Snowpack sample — Loveland Pass, Silver Plume, Colorado, USA (2/11/26, 12:00 PM MST)
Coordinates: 39.663, -105.886
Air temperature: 35 °F
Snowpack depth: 82 cm
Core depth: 30 cm
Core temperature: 28.4 °F
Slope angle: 13°, slope face: 12°
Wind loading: high
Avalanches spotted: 1
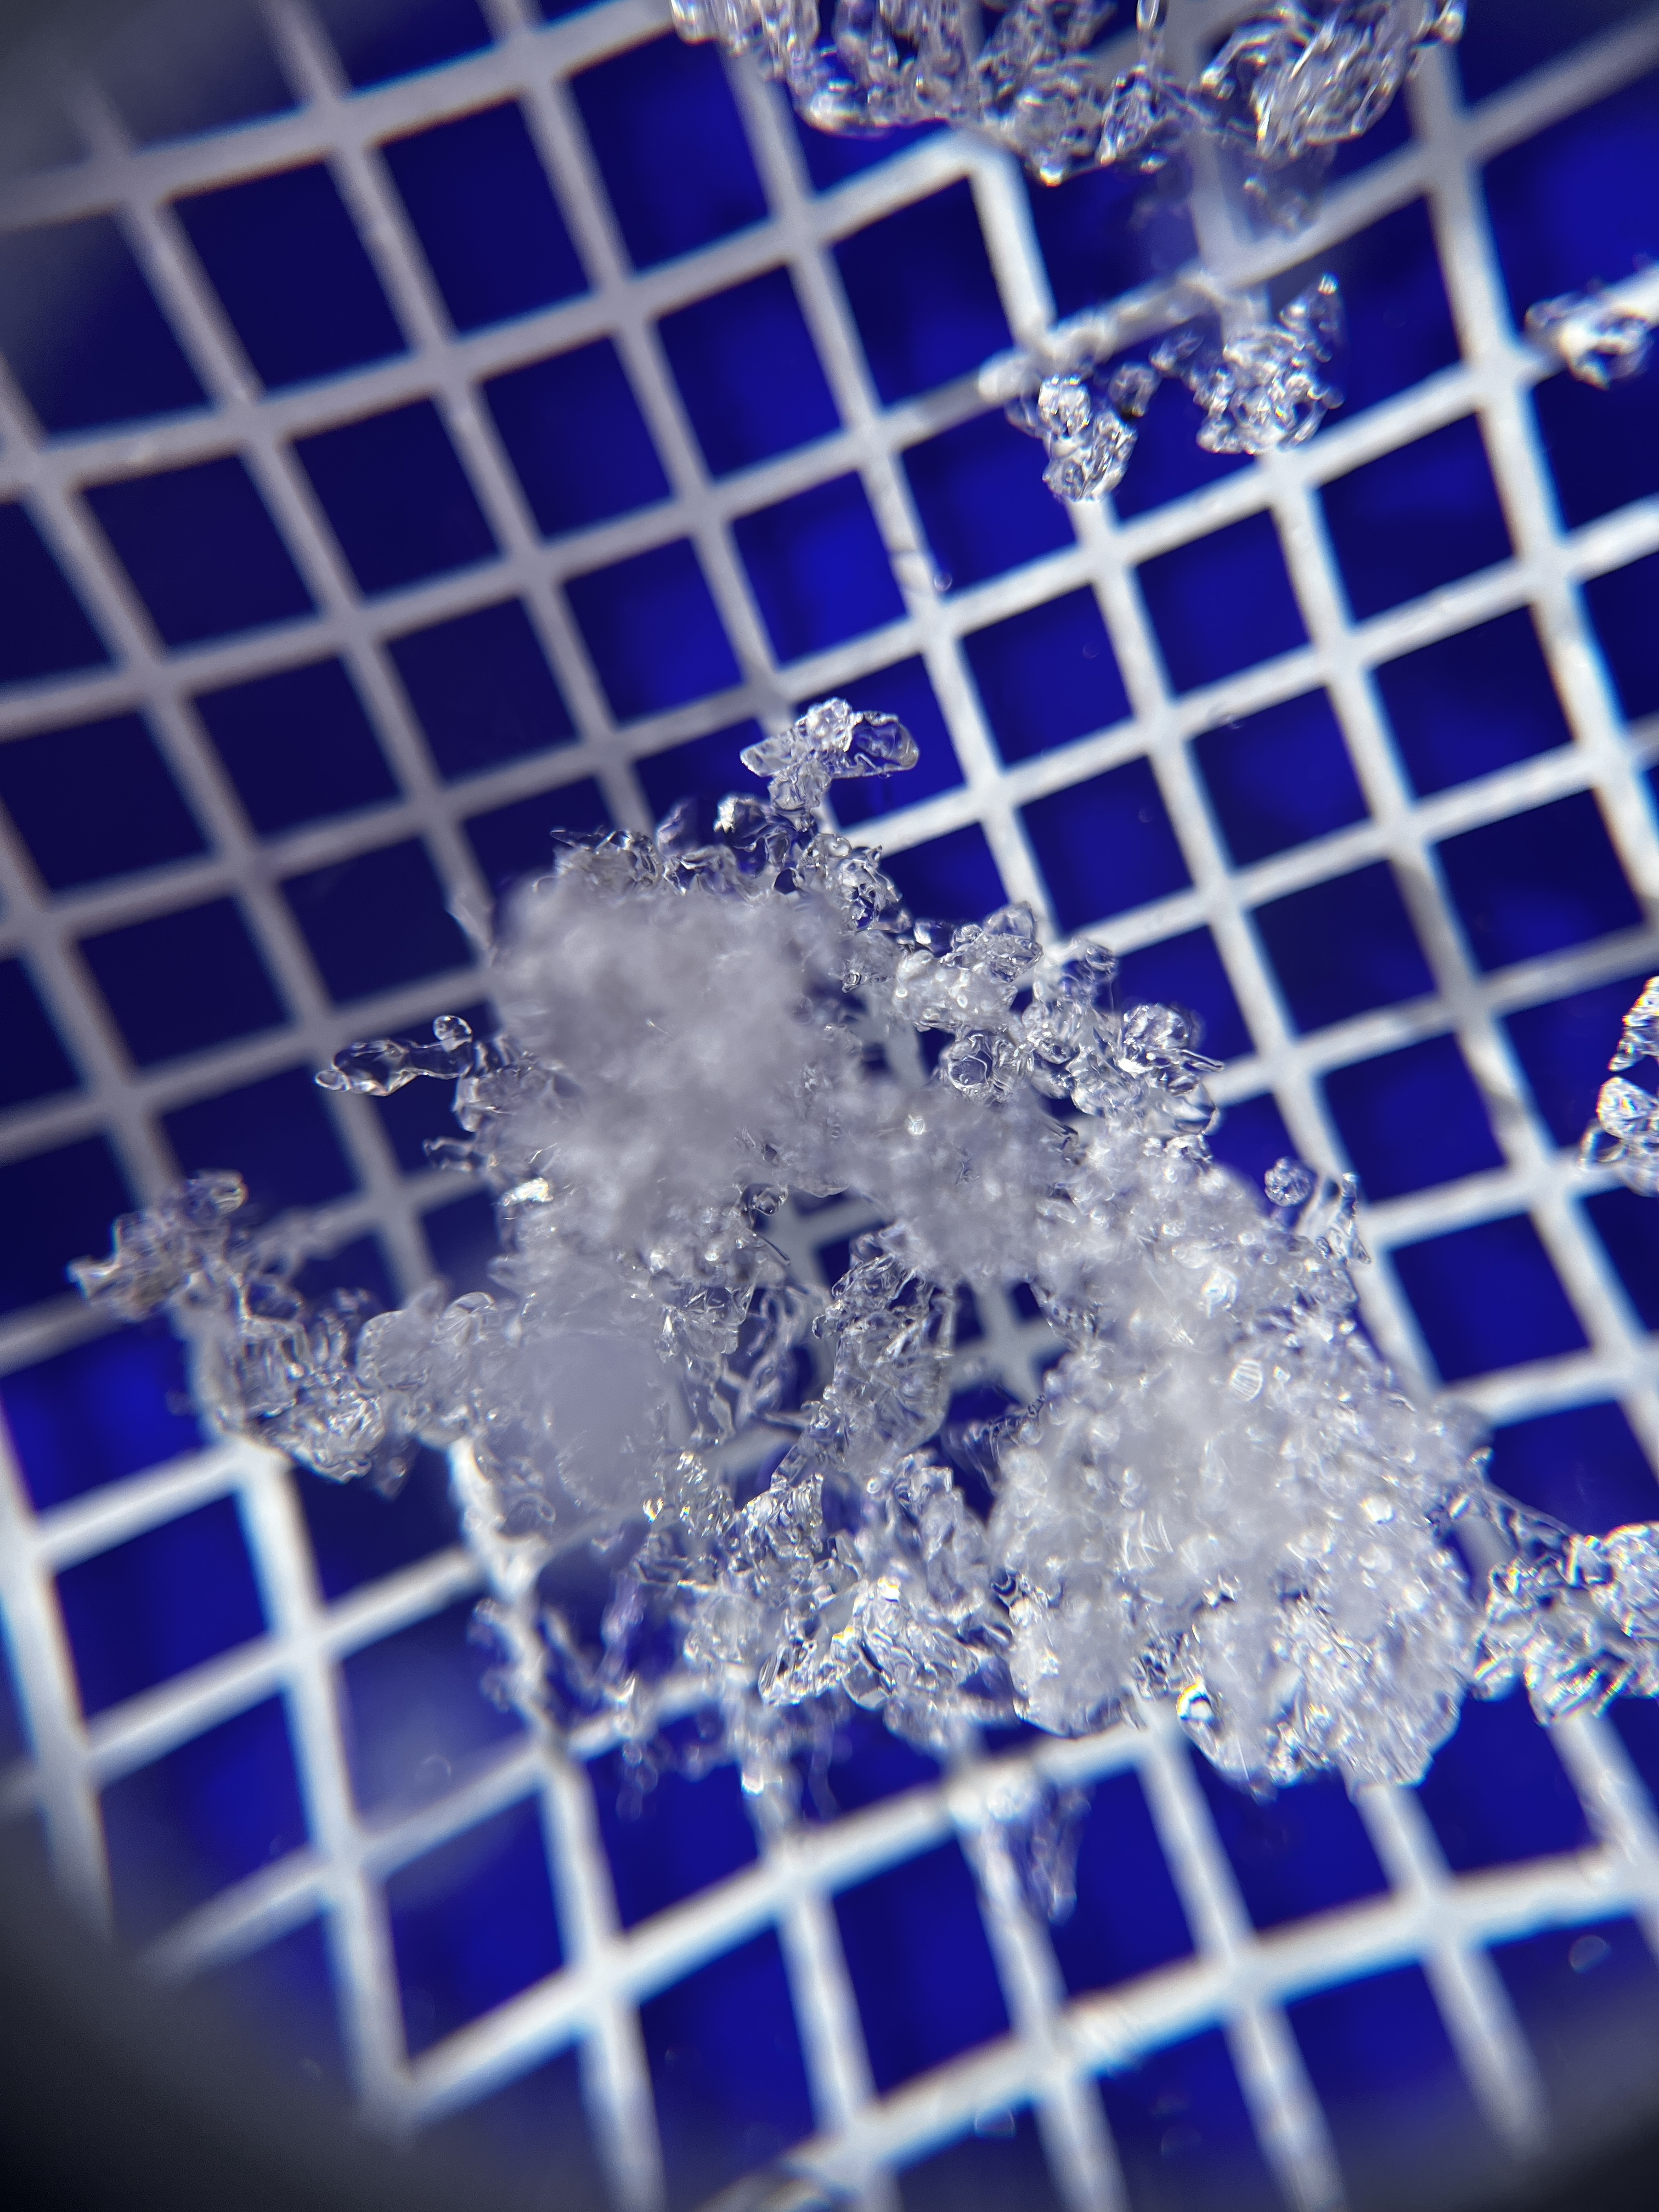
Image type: magnified_profile
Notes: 1 small avalanche spotted on the north side of the bowl, lots of wind loading